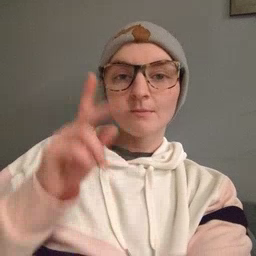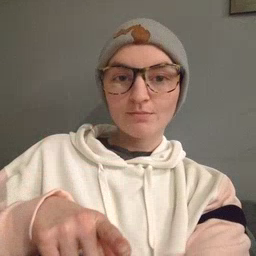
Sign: person